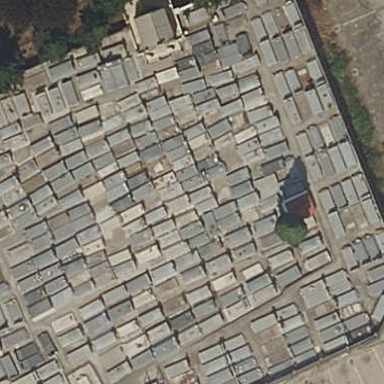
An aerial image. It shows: Cemetery.